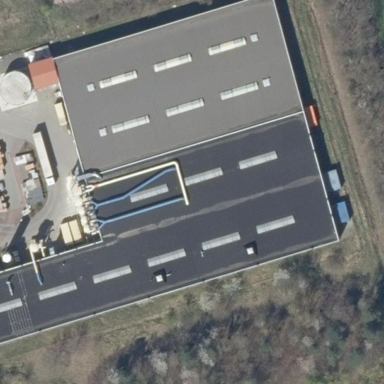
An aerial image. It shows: Industrial building.